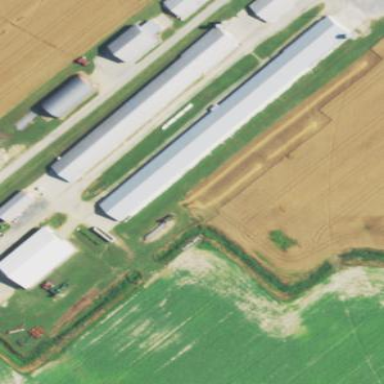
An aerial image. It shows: Farm auxiliary building.